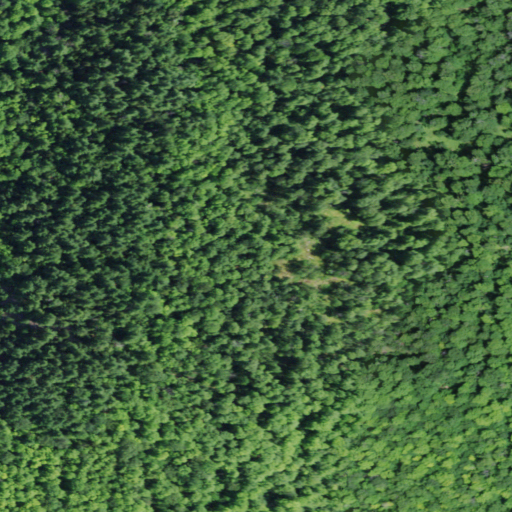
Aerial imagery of mountain in New York named Bibby Mountain containing deciduous forest, evergreen forest, shrub, and mixed forest